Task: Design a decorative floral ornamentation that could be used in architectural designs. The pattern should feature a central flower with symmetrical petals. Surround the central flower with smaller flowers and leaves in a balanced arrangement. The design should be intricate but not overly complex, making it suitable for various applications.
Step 266:
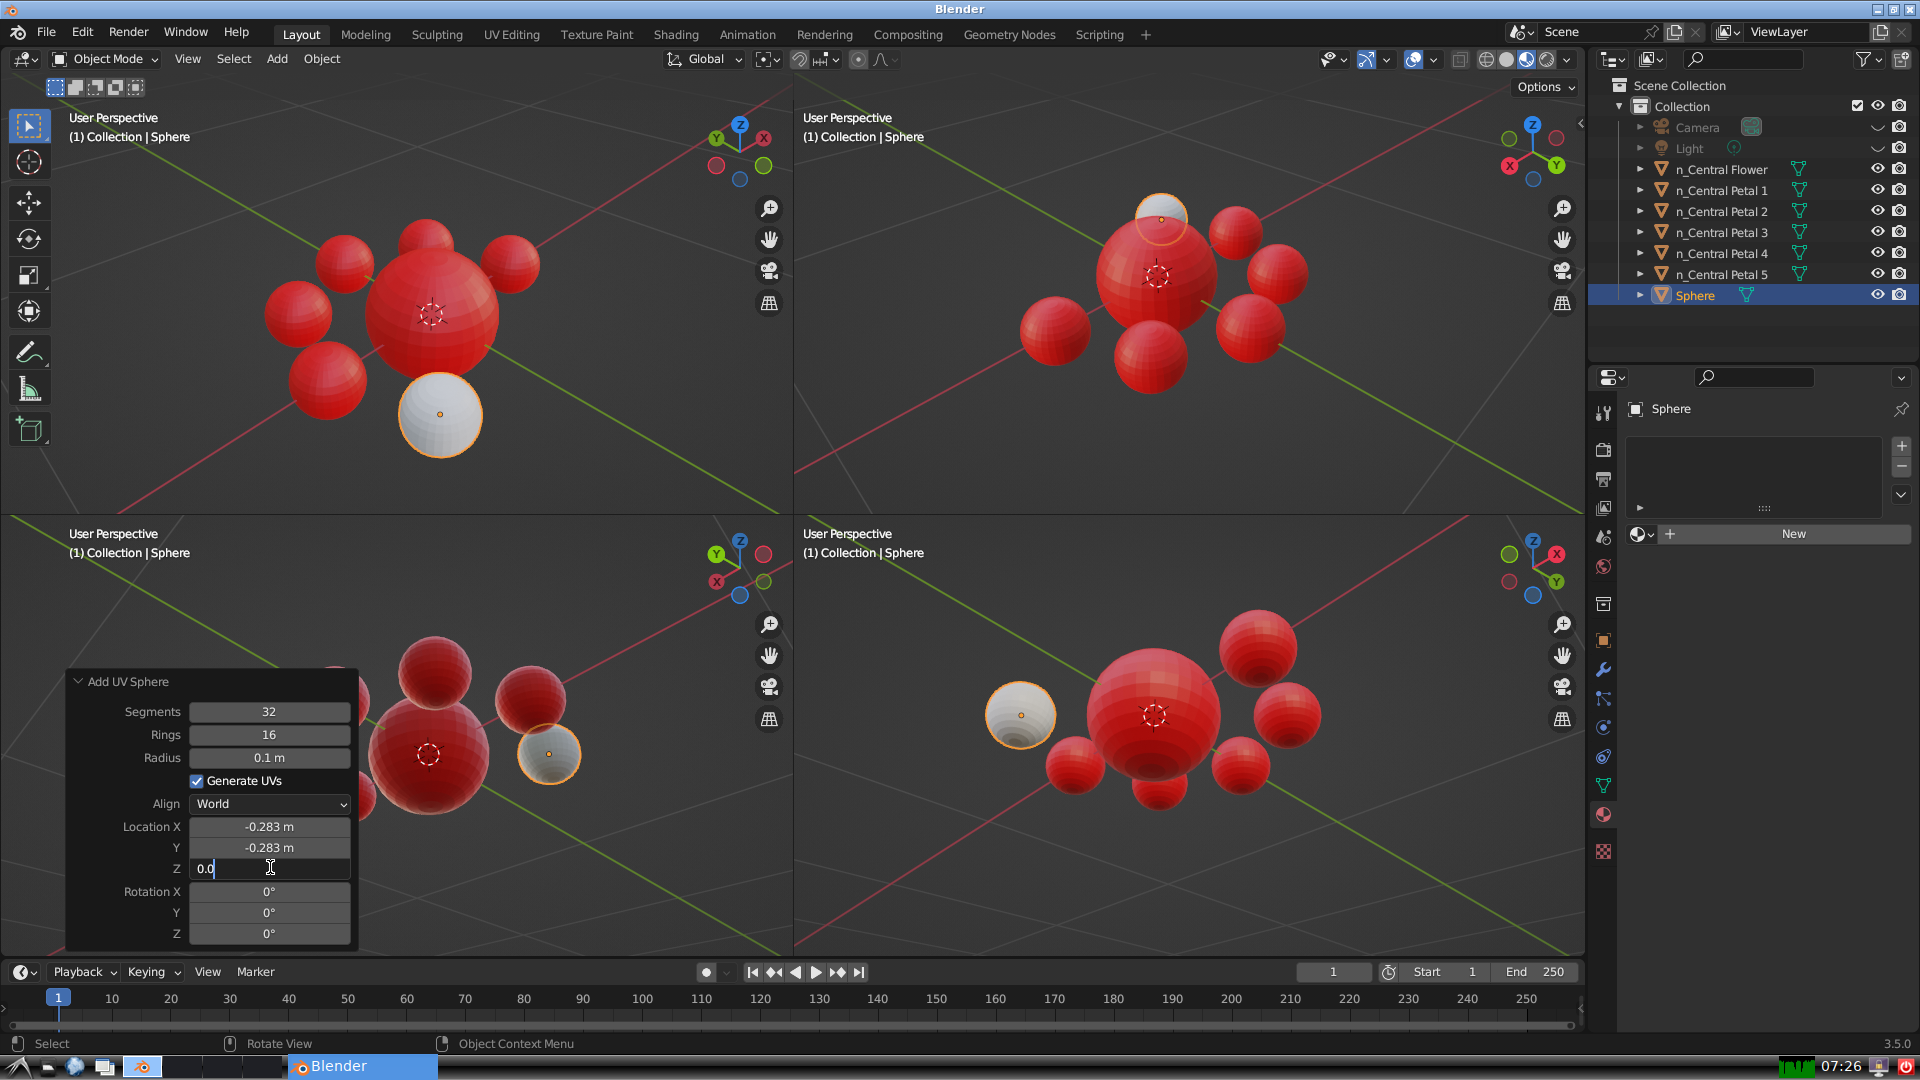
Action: {"key_press": ['Return']}